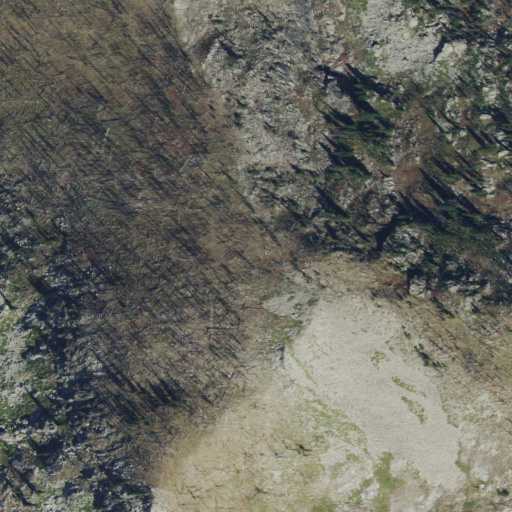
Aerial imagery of cape in Idaho named Cooper Point containing shrub, grassland, and evergreen forest